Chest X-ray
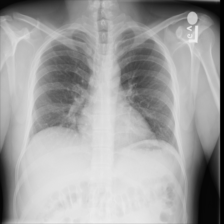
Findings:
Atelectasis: negative
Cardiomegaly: negative
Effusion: negative
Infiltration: negative
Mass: negative
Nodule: negative
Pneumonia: negative
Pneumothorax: negative
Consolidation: negative
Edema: negative
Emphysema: negative
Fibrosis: negative
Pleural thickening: negative
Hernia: negative